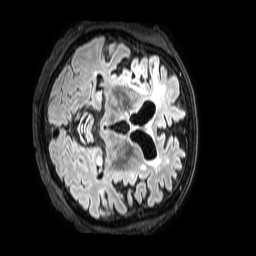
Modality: FLAIR
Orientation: axial
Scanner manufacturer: philips
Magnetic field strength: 3 T
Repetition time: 4.8 s
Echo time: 0.2825 s